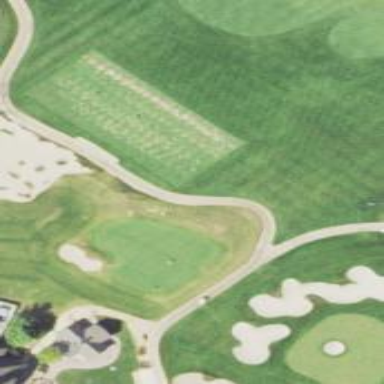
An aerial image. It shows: Grassy area designated as golf tee.